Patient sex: M
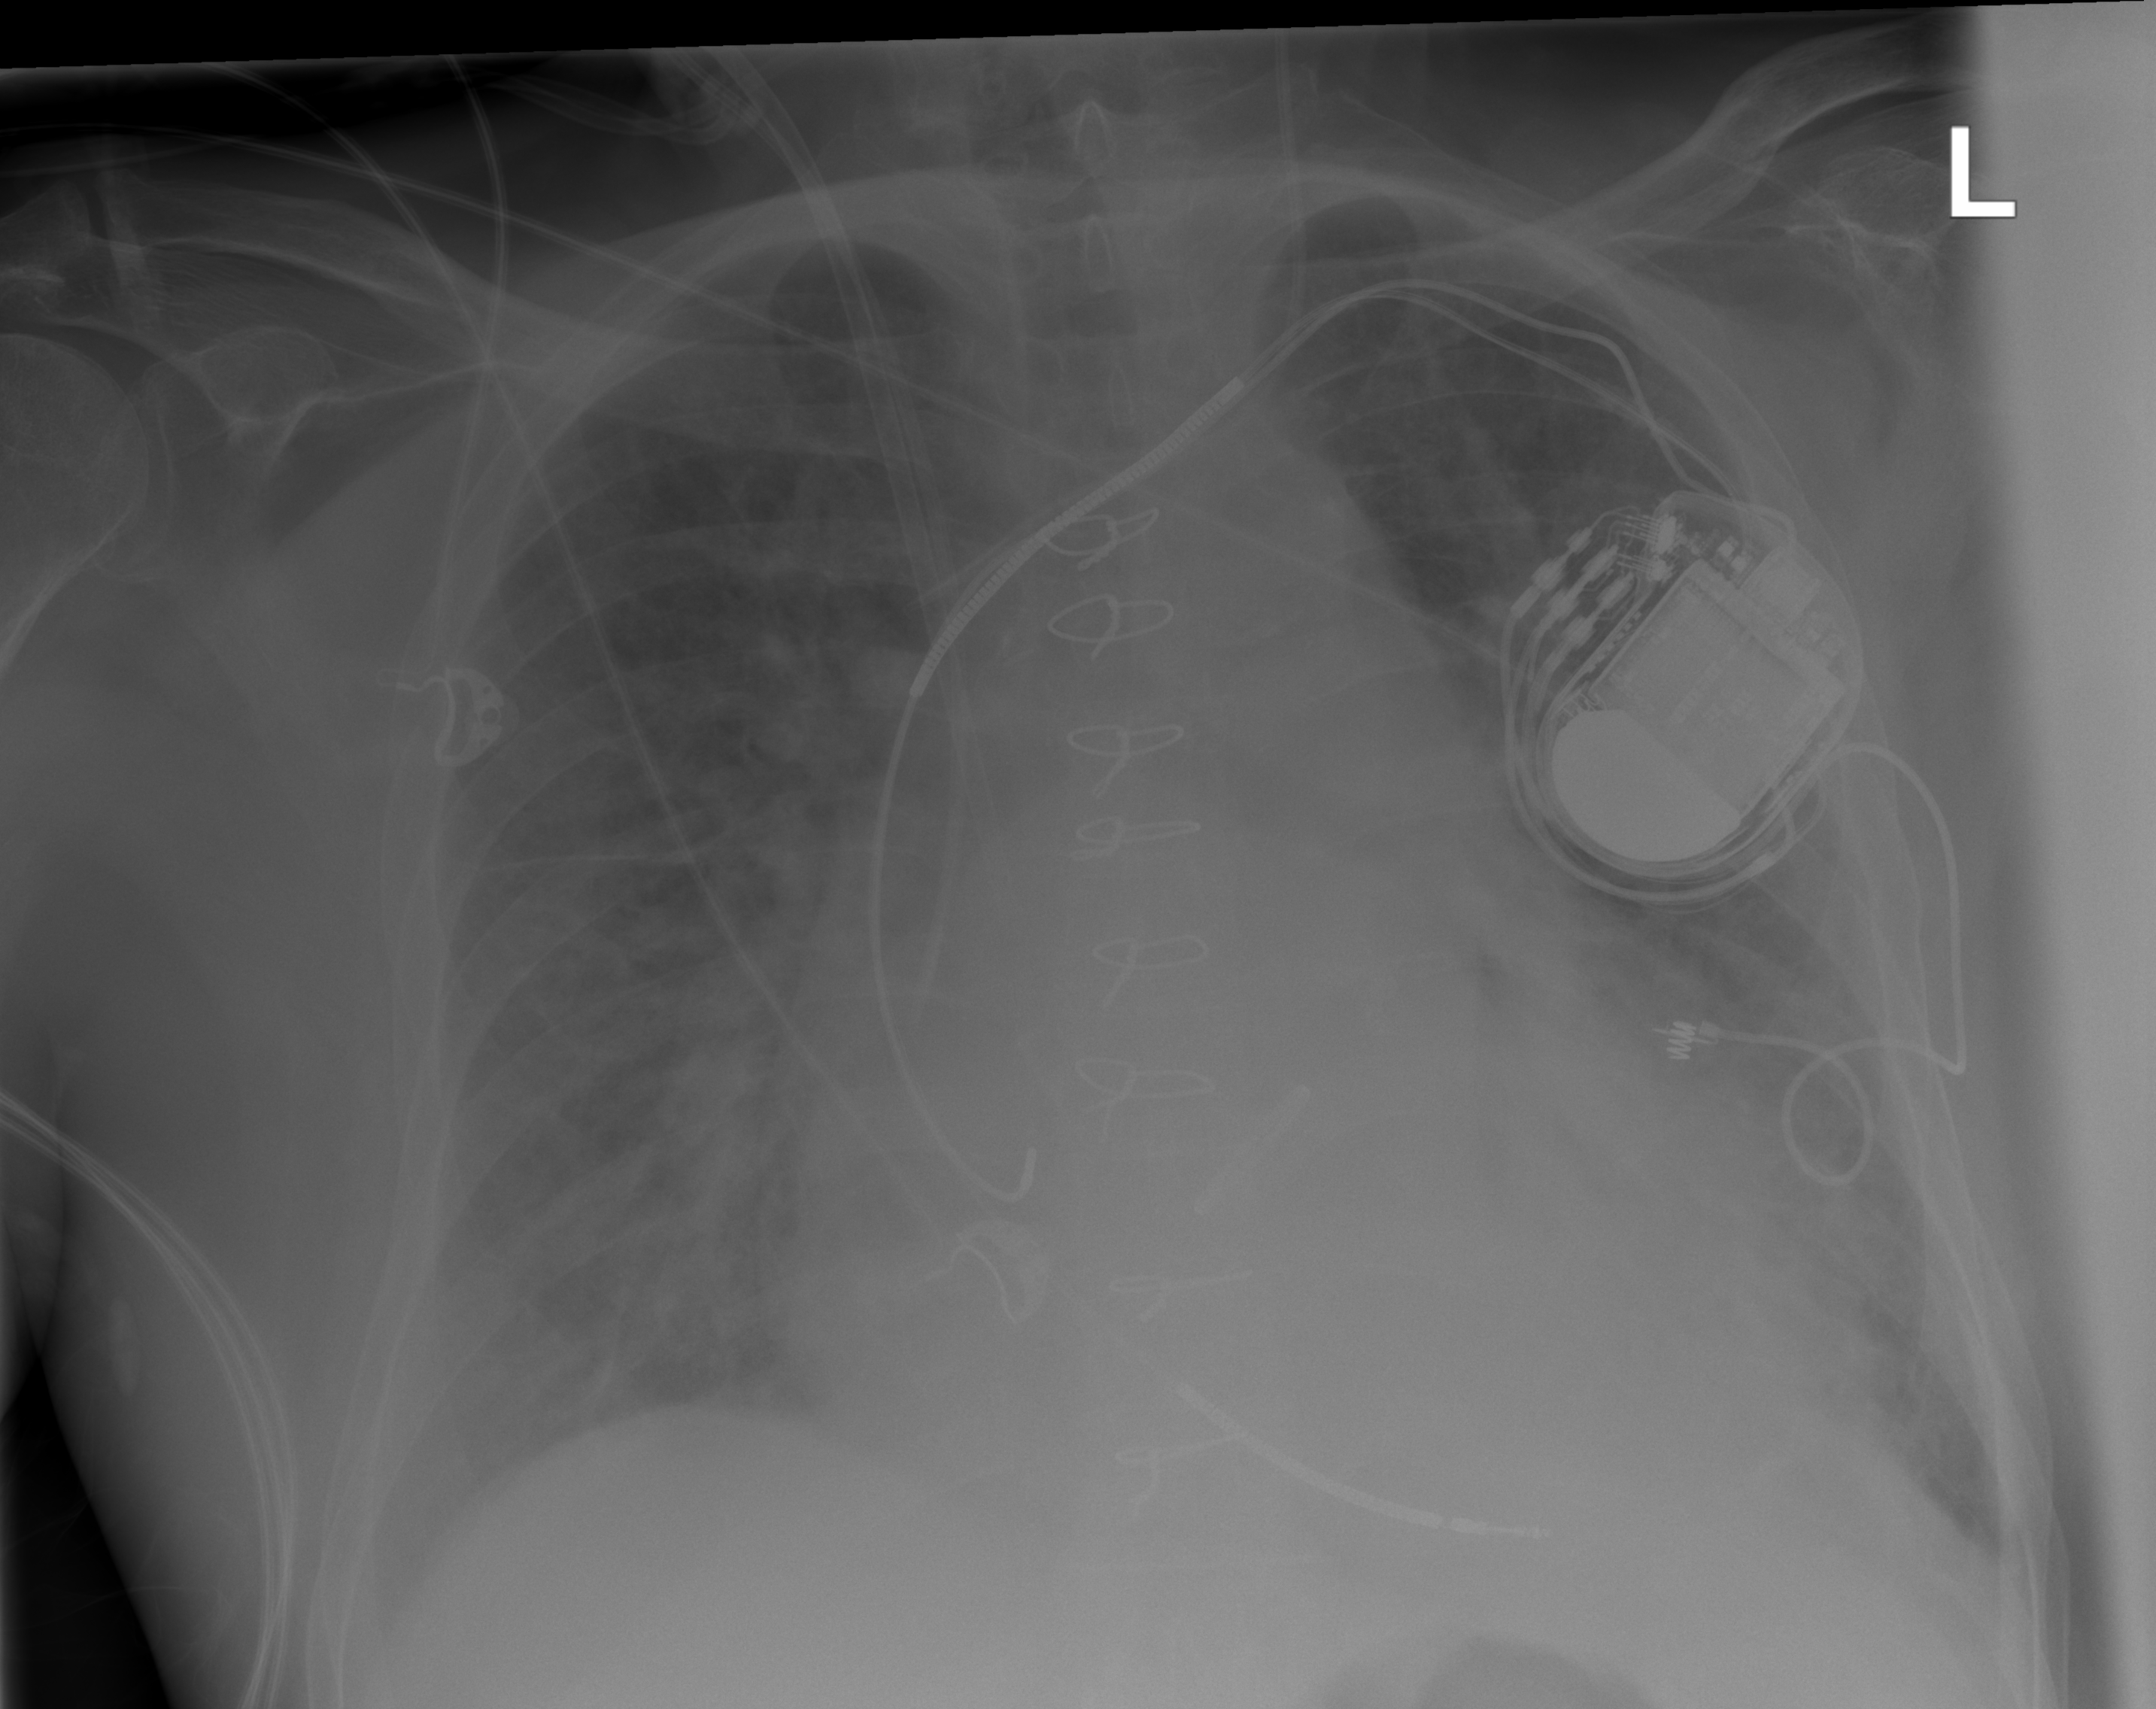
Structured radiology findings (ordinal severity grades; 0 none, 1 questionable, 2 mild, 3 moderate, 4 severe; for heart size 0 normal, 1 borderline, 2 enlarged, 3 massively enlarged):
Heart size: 2
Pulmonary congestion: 2
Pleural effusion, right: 0
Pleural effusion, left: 0
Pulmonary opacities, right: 3
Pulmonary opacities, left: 3
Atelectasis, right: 2
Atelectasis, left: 2